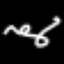
Label: squiggle